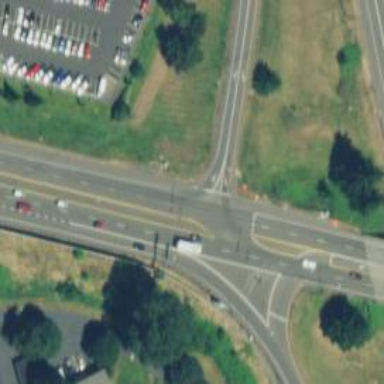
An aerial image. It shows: Trunk link highway.